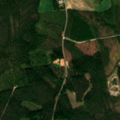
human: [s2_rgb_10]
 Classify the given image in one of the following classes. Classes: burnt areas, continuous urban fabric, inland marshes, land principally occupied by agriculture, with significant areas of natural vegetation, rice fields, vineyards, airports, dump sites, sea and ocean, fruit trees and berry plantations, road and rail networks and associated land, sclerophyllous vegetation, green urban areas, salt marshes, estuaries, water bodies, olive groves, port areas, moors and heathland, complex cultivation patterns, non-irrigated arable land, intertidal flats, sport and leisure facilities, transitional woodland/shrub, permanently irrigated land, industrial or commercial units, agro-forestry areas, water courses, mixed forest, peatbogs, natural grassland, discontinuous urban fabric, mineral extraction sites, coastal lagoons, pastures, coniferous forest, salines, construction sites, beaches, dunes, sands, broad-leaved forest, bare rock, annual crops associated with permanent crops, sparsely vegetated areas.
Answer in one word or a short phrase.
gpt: land principally occupied by agriculture, with significant areas of natural vegetation, coniferous forest, mixed forest, transitional woodland/shrub